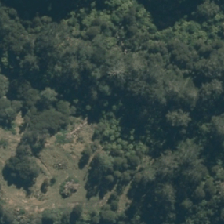
Land cover: manuka_kanuka